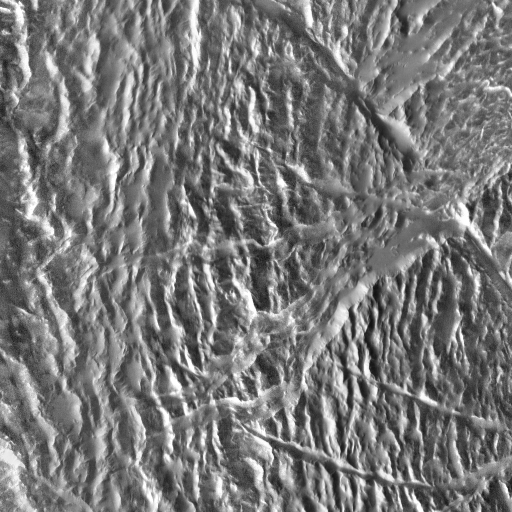
Crater classes present: Background, Other, Buried